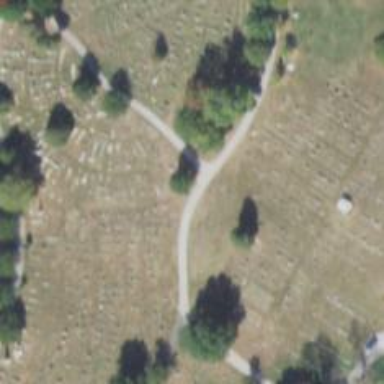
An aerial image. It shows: Memorial site with historic significance.